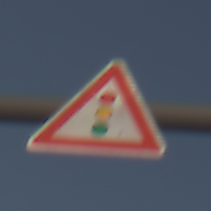
Verkehrszeichen: Lichtzeichenanlage
Umgebung: Outdoor, Nature
Tageszeit: SunriseSunset
Wetter: Clear
Licht: Natural
Jahreszeit: NotSpecified
Kontrast: HighContrast